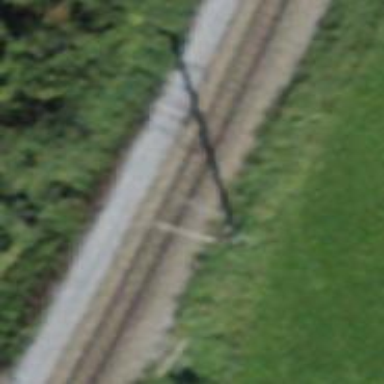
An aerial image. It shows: Power pole.